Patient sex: M
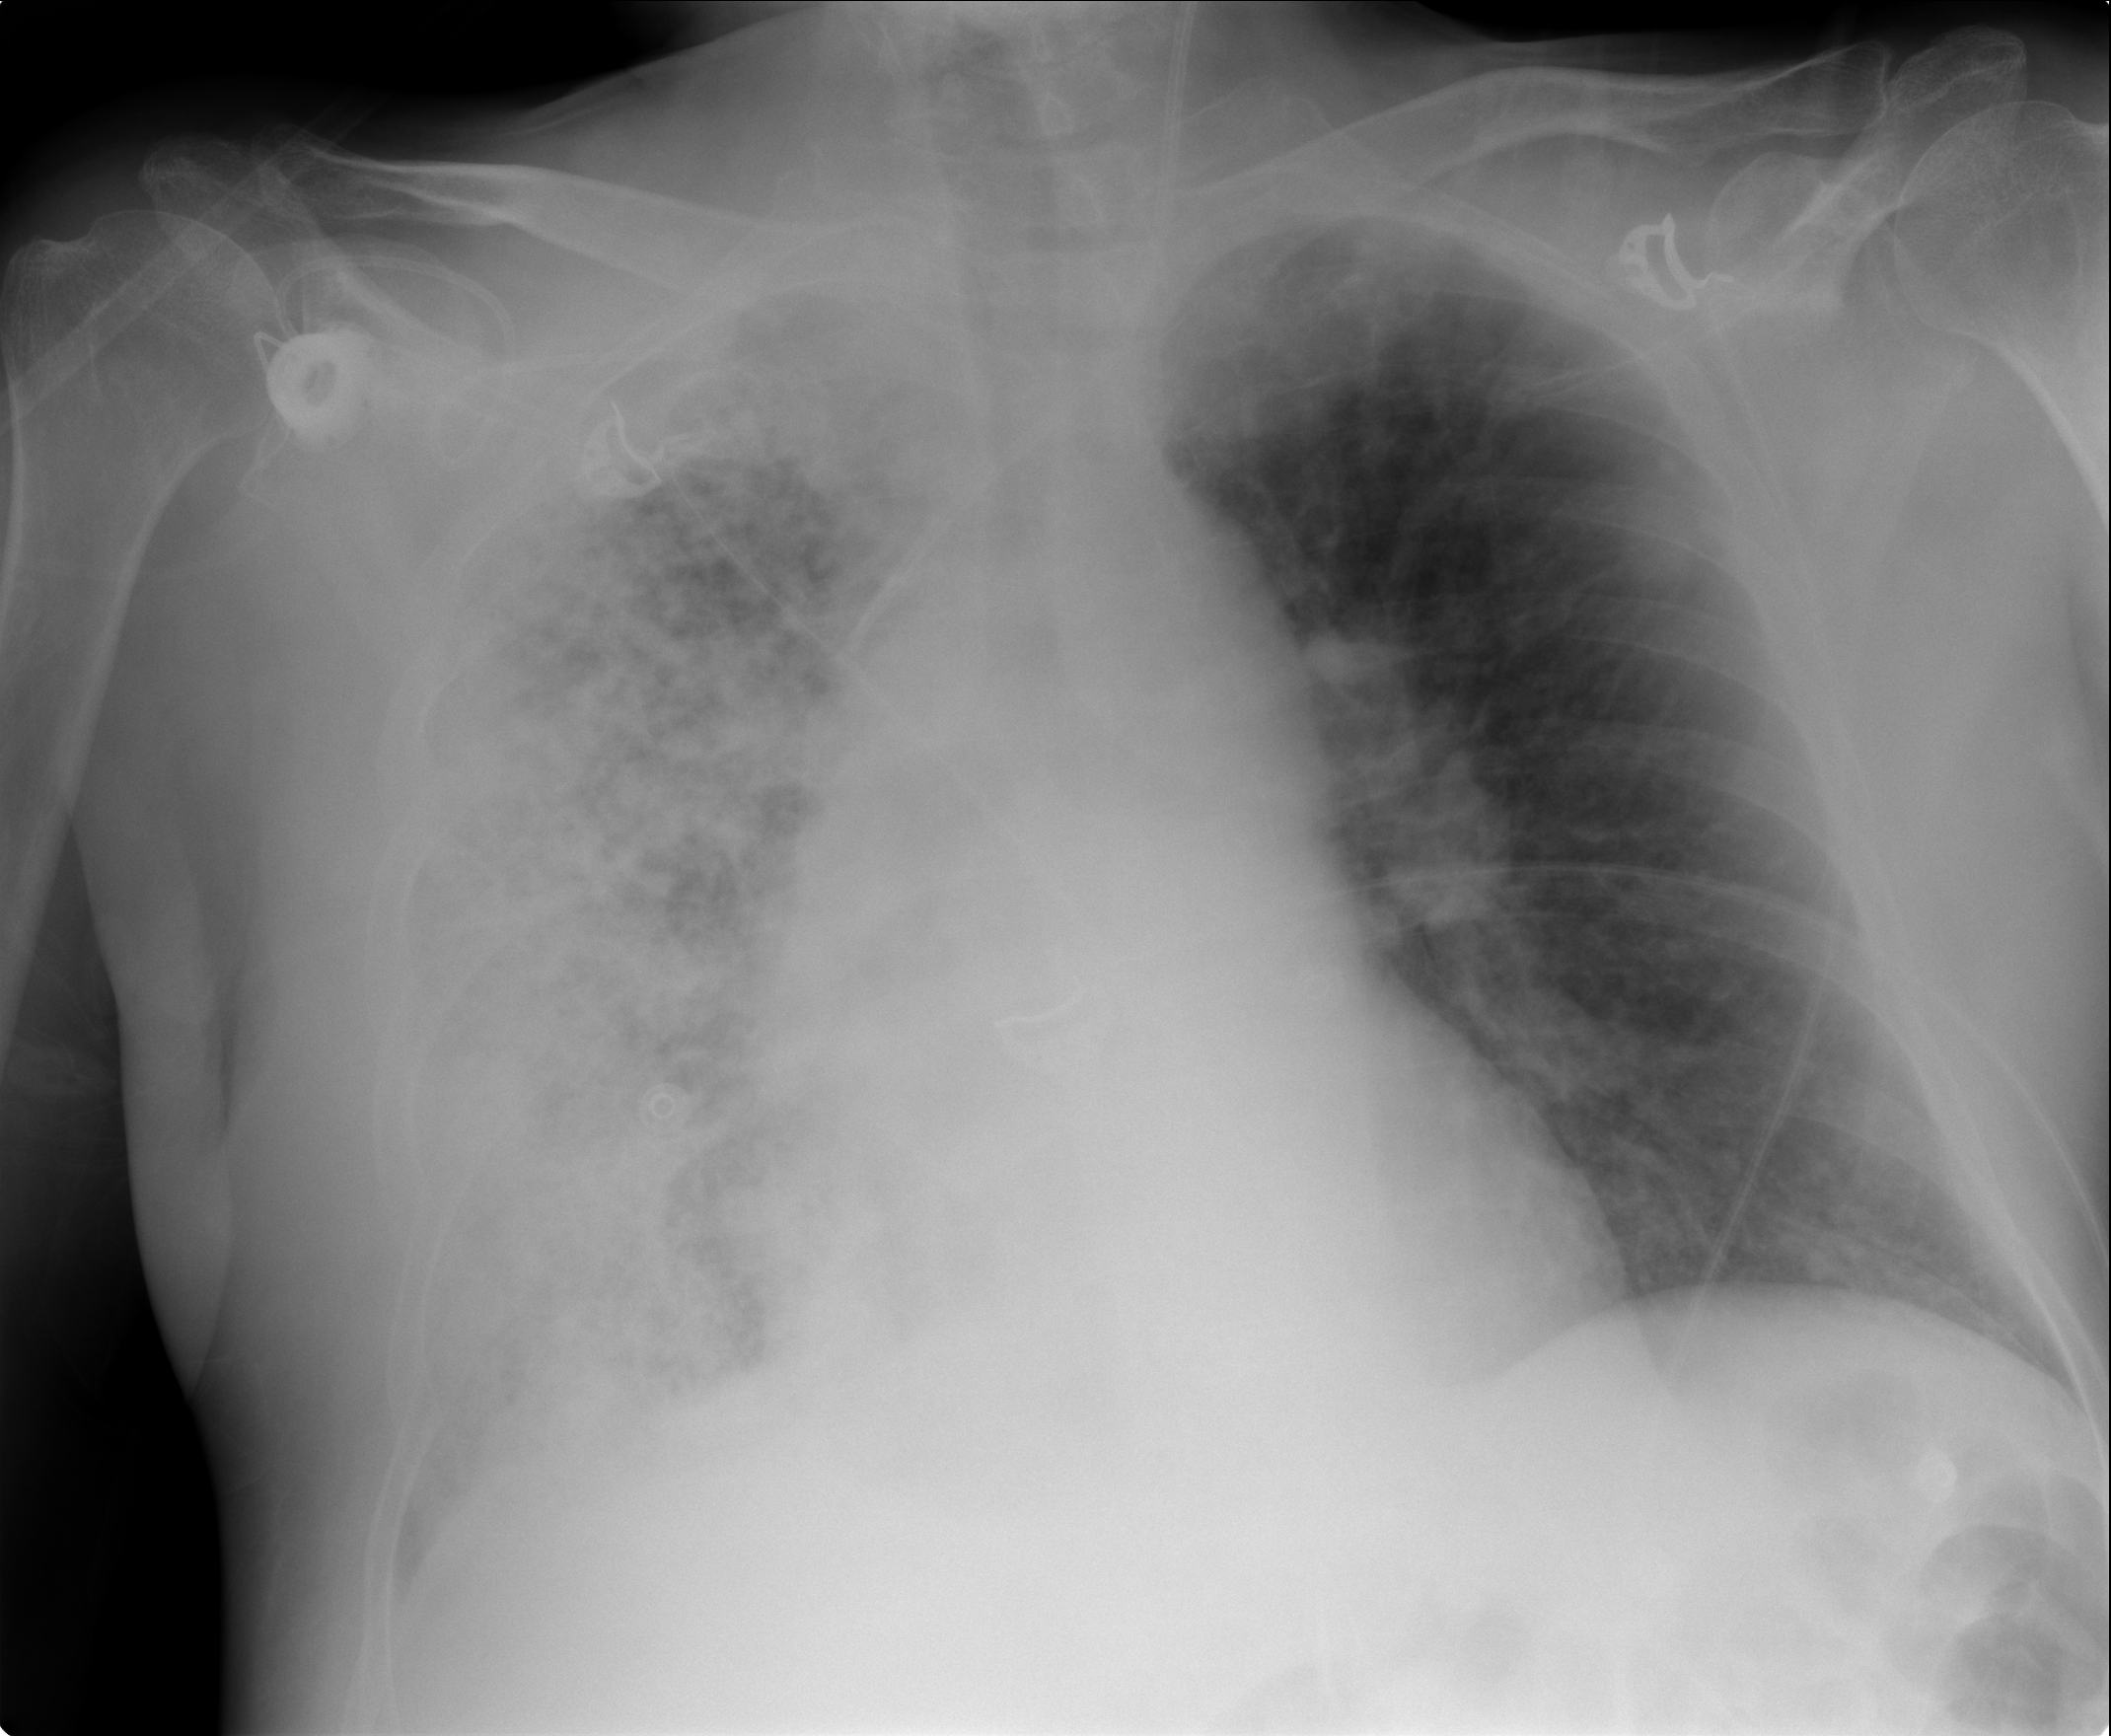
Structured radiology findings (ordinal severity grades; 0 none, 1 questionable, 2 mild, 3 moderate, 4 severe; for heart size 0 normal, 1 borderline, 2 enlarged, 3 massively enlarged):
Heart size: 0
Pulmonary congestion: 1
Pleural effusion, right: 0
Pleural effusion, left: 0
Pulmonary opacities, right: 4
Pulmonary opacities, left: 2
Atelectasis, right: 3
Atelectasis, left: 0